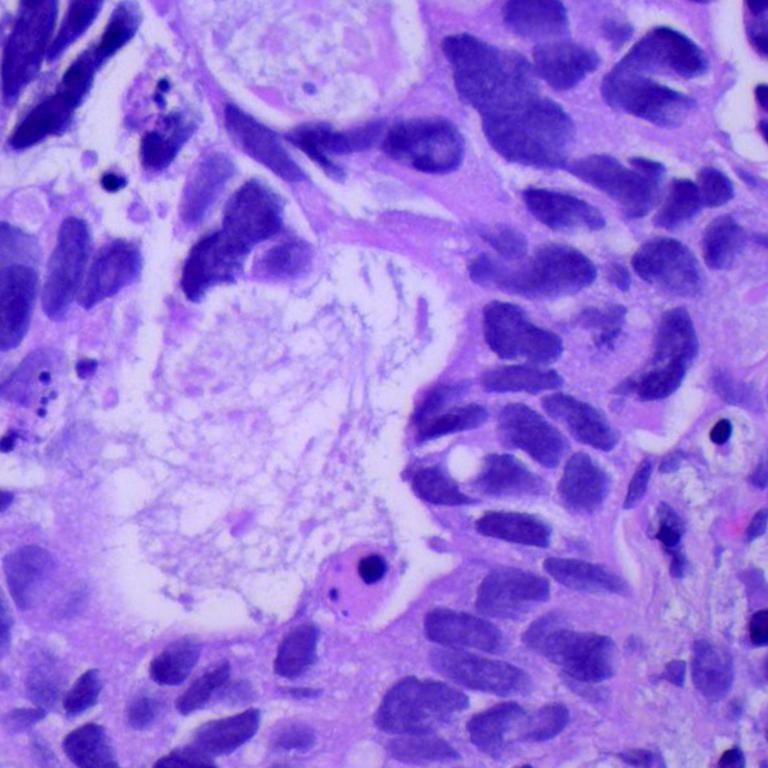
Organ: lung
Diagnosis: adenocarcinomas